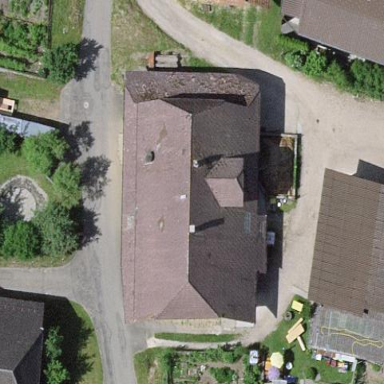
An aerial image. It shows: Farm building.